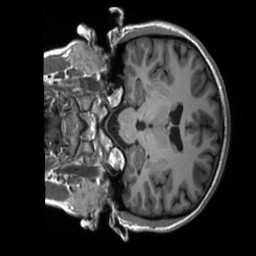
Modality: T1w
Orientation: coronal
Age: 24
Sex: female
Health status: ill
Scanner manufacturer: siemens
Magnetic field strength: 3 T
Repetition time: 2.3 s
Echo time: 0.00232 s